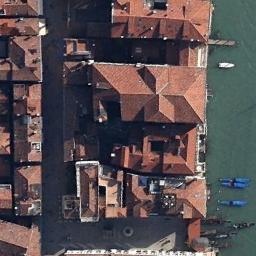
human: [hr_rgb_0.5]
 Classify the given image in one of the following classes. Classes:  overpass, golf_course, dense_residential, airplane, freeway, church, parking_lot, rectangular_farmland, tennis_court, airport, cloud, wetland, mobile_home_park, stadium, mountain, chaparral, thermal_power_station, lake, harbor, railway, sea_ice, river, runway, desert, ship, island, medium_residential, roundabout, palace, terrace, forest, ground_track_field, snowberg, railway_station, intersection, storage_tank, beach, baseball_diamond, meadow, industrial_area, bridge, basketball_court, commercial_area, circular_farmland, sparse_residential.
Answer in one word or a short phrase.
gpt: palace